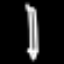
Label: pencil